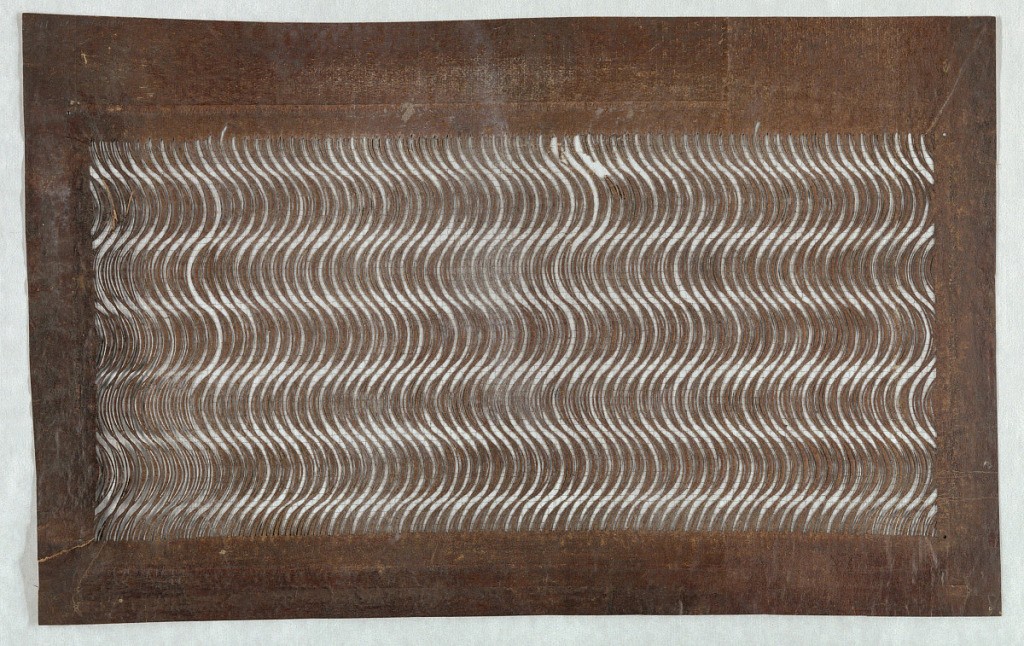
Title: Undulating Wave Motif
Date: mid 18th - early 19th century
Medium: Mulberry paper (kozo washi) treated with fermented persimmon tannin (kakishibu), and silk threads (itoire)
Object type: Katagami
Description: Repeated undulating ripples represent an abstract wave motif. Silk threads are added to support the stencil structure.